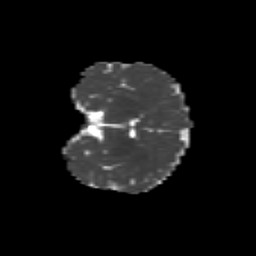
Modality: MD
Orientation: coronal
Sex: female
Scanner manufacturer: siemens
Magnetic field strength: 3 T
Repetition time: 5 s
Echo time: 0.071 s